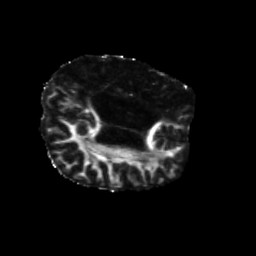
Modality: FA
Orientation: axial
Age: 48
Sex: male
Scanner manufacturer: siemens
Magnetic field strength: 3 T
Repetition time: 5.25 s
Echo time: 0.08 s